Question: I would like to ask a follow-up question related to the answer given in this post <URL> ] on Gantt plots in base r. I feel like this is worth a new question as I think these plots have a broad appeal. I'm also hoping that a new question would attract more attention. I also feel like I need more space than the comments of that question to be specific.
The following code was given by @digEmAll . It takes a dataframe with columns referring to a start time, end time, and grouping variable and turns that into a Gantt plot. I have modified @digEmAll 's function very slightly to get the bars/segments in the Gantt plot to be contiguous to one another rather than having a gap. Here it is:
'''
plotGantt <- function(data, res.col='resources',
start.col='start', end.col='end', res.colors=rainbow(30))
{
#slightly enlarge Y axis margin to make space for labels
op <- par('mar')
par(mar = op + c(0,1.2,0,0))
minval <- min(data[,start.col])
maxval <- max(data[,end.col])
res.colors <- rev(res.colors)
resources <- sort(unique(data[,res.col]),decreasing=T)
plot(c(minval,maxval),
c(0.5,length(resources)+0.5),
type='n', xlab='Duration',ylab=NA,yaxt='n' )
axis(side=2,at=1:length(resources),labels=resources,las=1)
for(i in 1:length(resources))
{
yTop <- i+0.5
yBottom <- i-0.5
subset <- data[data[,res.col] == resources[i],]
for(r in 1:nrow(subset))
{
color <- res.colors[((i-1)%%length(res.colors))+1]
start <- subset[r,start.col]
end <- subset[r,end.col]
rect(start,yBottom,end,yTop,col=color)
}
}
par(op) # reset the plotting margins
}
'''
Here are some sample data. You will notice that I have four groups 1-4. However, not all dataframes have all four groups. Some only have two, some only have 3.
'''
mydf1 <- data.frame(startyear=2000:2009, endyear=2001:2010, group=c(1,1,1,1,2,2,2,1,1,1))
mydf2 <- data.frame(startyear=2000:2009, endyear=2001:2010, group=c(1,1,2,2,3,4,3,2,1,1))
mydf3 <- data.frame(startyear=2000:2009, endyear=2001:2010, group=c(4,4,4,4,4,4,3,2,3,3))
mydf4 <- data.frame(startyear=2000:2009, endyear=2001:2010, group=c(1,1,1,2,3,3,3,2,1,1))
'''
Here I run the above function, but specify four colors for plotting:
'''
plotGantt(mydf1, res.col='group', start.col='startyear', end.col='endyear',
res.colors=c('red','orange','yellow','gray99'))
plotGantt(mydf2, res.col='group', start.col='startyear', end.col='endyear',
res.colors=c('red','orange','yellow','gray99'))
plotGantt(mydf3, res.col='group', start.col='startyear', end.col='endyear',
res.colors=c('red','orange','yellow','gray99'))
plotGantt(mydf4, res.col='group', start.col='startyear', end.col='endyear',
res.colors=c('red','orange','yellow','gray99'))
'''
These are the plots:

What I would like to do is modify the function so that:
1) it will plot on the y-axis all four groups regardless of whether they actually appear in the data or not.
2) Have the same color associated with each group for every plot regardless of how many groups there are. As you can see, mydf2 has four groups and all four colors are plotted (1-red, 2-orange, 3-yellow, 4-gray). These colors are actually plotted with the same groups for mydf3 as that only contains groups 2,3,4 and the colors are picked in reverse order. However mydf1 and mydf4 have different colors plotted for each group as they do not have any group 4's. Gray is still the first color chosen but now it is used for the lowest occurring group (group2 in mydf1 and group3 in mydf3).
It appears to me that the main thing I need to work on is the vector 'resources' inside the function, and have that not just contain the unique groups but all. When I try manually overriding to make sure it contains all the groups, e.g. doing something as simple as 'resources <-as.factor(1:4)' then I get an error:
'''
'Error in rect(start, yBottom, end, yTop, col = color) : cannot mix zero-length and non-zero- length coordinates'
'''
Presumably the for loop does not know how to plot data that do not exist for groups that don't exist.
I hope that this is a replicable/readable question and it's clear what I'm trying to do.
EDIT: I realize that to solve the color problem, I could just specify the colors for the 3 groups that exist in each of these sample dfs. However, my intention is to use this plot as an output to a function whereby it wouldn't be known ahead of time if all of the groups exist for a particular df.
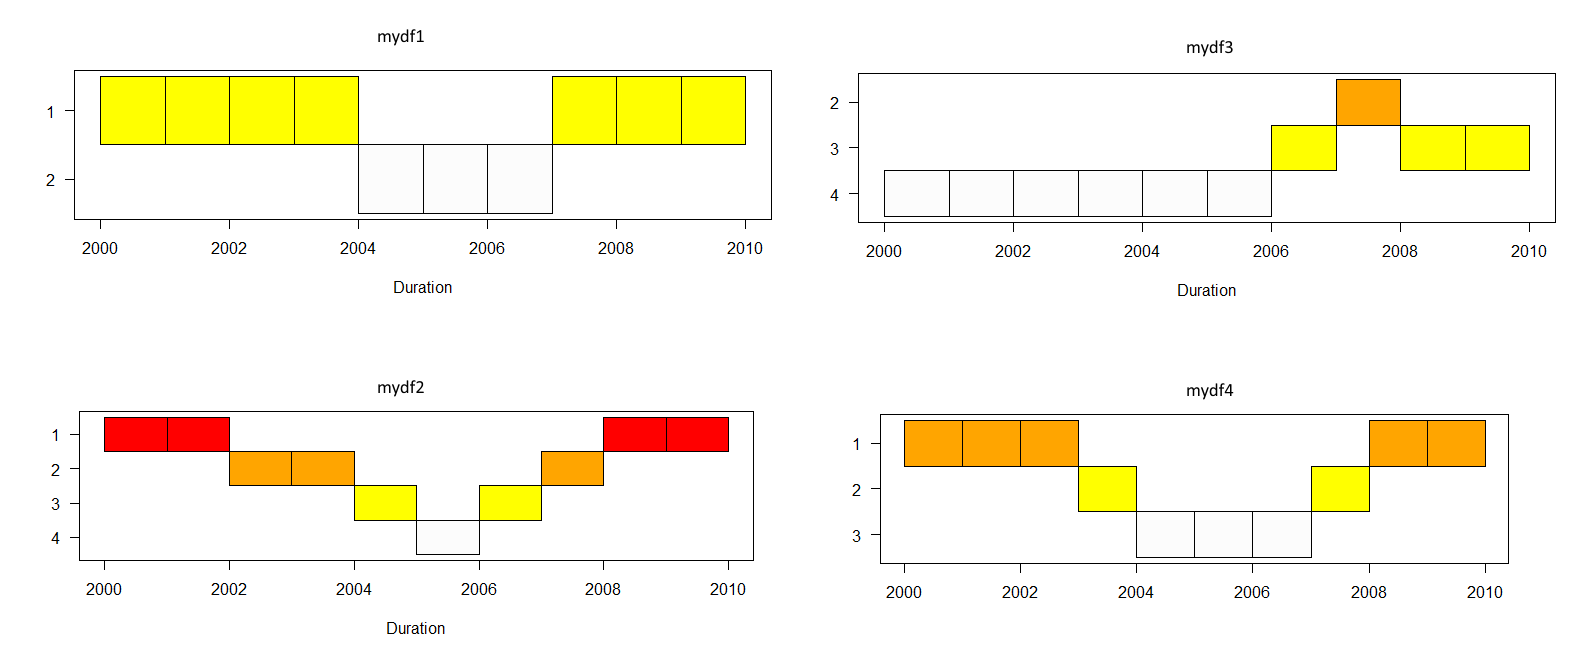
Answer: I slightly modified your function to account for 'NA' in start and end dates :
'''
plotGantt <- function(data, res.col='resources',
start.col='start', end.col='end', res.colors=rainbow(30))
{
#slightly enlarge Y axis margin to make space for labels
op <- par('mar')
par(mar = op + c(0,1.2,0,0))
minval <- min(data[,start.col],na.rm=T)
maxval <- max(data[,end.col],na.rm=T)
res.colors <- rev(res.colors)
resources <- sort(unique(data[,res.col]),decreasing=T)
plot(c(minval,maxval),
c(0.5,length(resources)+0.5),
type='n', xlab='Duration',ylab=NA,yaxt='n' )
axis(side=2,at=1:length(resources),labels=resources,las=1)
for(i in 1:length(resources))
{
yTop <- i+0.5
yBottom <- i-0.5
subset <- data[data[,res.col] == resources[i],]
for(r in 1:nrow(subset))
{
color <- res.colors[((i-1)%%length(res.colors))+1]
start <- subset[r,start.col]
end <- subset[r,end.col]
rect(start,yBottom,end,yTop,col=color)
}
}
par(mar=op) # reset the plotting margins
invisible()
}
'''
In this way, if you simply append all your possible group values to your data you'll get them printed on the y axis. e.g. :
'''
mydf1 <- data.frame(startyear=2000:2009, endyear=2001:2010,
group=c(1,1,1,1,2,2,2,1,1,1))
# add all the group values you want to print with NA dates
mydf1 <- rbind(mydf1,data.frame(startyear=NA,endyear=NA,group=1:4))
plotGantt(mydf1, res.col='group', start.col='startyear', end.col='endyear',
res.colors=c('red','orange','yellow','gray99'))
'''

About the colors, at the moment the ordered 'res.colors' are applied to the sorted groups; so the 1st color in 'res.colors' is applied to 1st (sorted) group and so on...